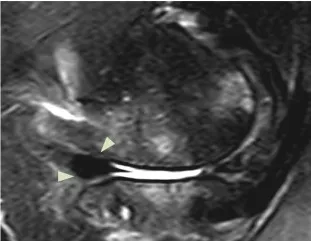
MRI sagittal . Post-treatment MRI scans at 22 weeks. 4/20.
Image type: radiology (mri)